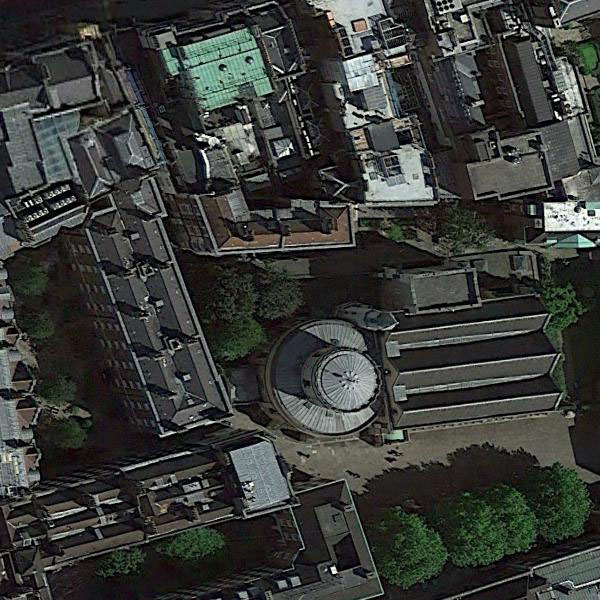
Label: Church